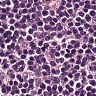
Metastatic tissue present: no